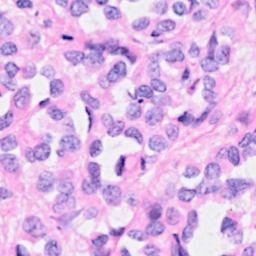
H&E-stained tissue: Breast